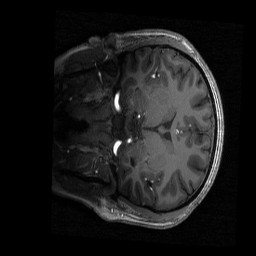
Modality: T1w
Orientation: coronal
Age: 27
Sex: female